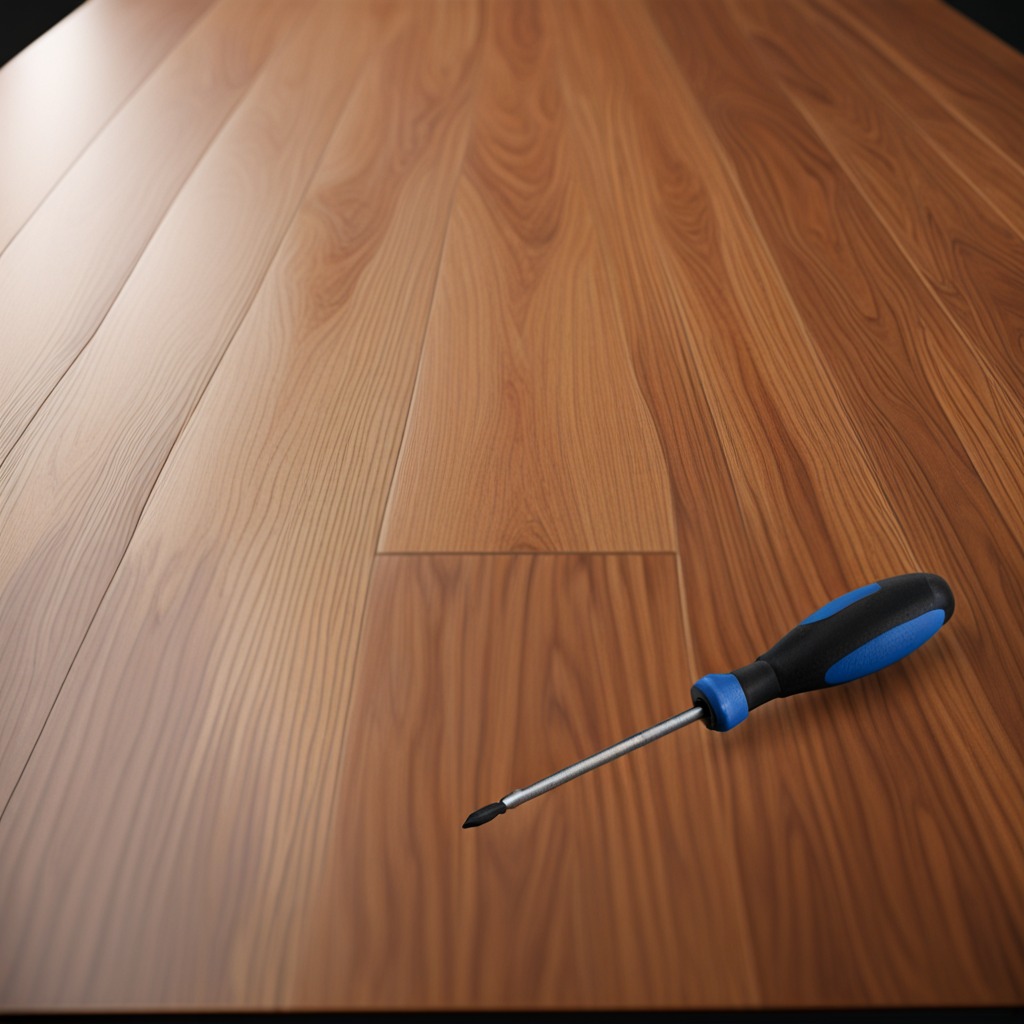
A screwdriver lying on a wooden table in a carpentry studio rich wood textures side lighting